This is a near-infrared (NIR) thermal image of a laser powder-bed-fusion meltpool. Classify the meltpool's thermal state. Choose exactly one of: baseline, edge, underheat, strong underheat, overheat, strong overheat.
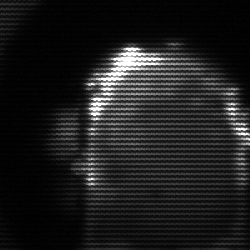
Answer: baseline